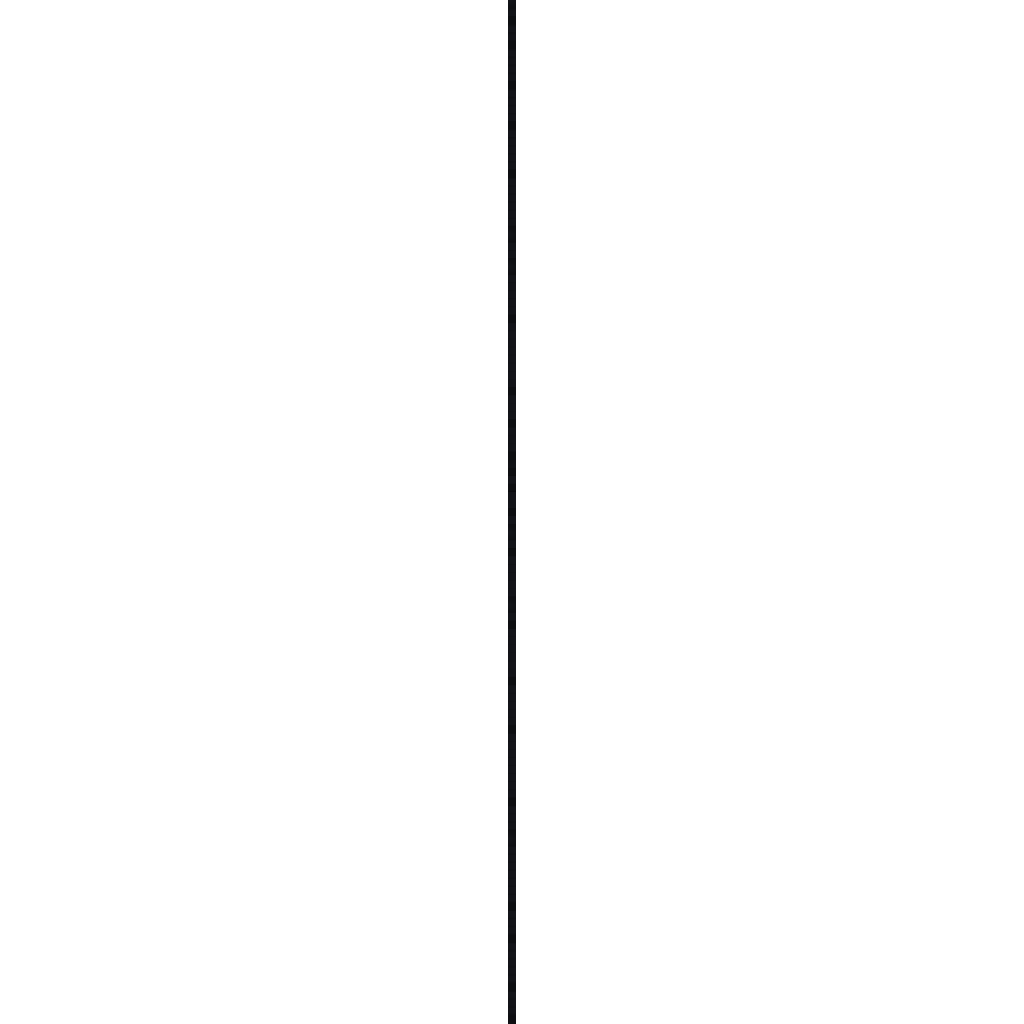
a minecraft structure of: Real Madrid F.C